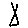
Label: triangle